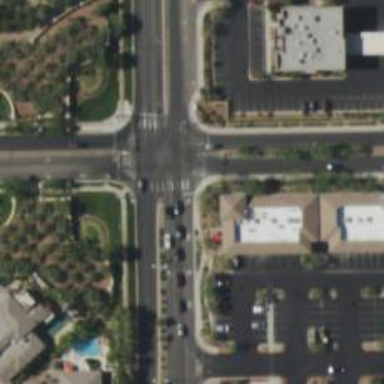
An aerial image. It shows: Solid stop line on the road.